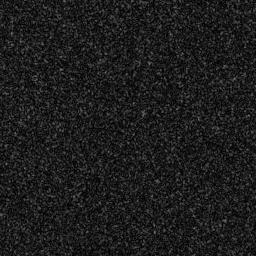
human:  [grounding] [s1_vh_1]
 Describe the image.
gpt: In the satellite image, there is  <ref>1 large ship </ref> <box>[[39, 42, 48, 72, 0]]</box> located at center,  <ref>1 large ship </ref> <box>[[50, 60, 63, 85, 0]]</box> located at bottom.